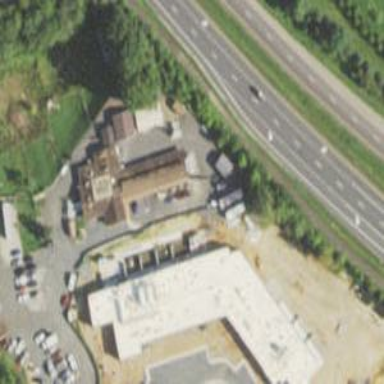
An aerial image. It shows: Animal shelter housed in building.